Aerial crown-view tile of a tropical tree (Barro Colorado Island, Panama), acquired 20241014:
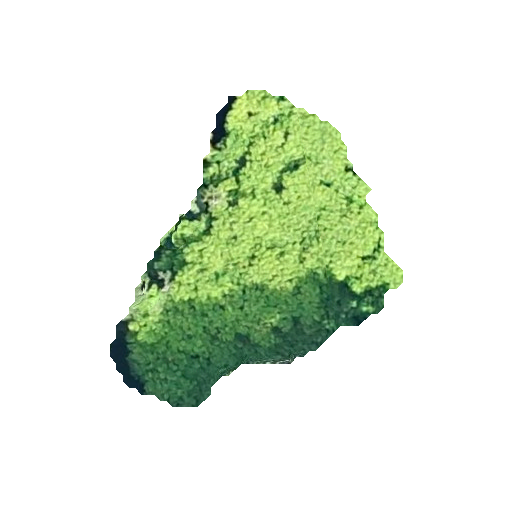
Species: Tachigali panamensis
GBIF accepted scientific name: Tachigali panamensis
Crown area: 82.427 m²